Question: > Hi, I had Generate custom layouts in my screen, i want change color or image of horizontal Field manager when it focus and also perform Click event of selected horizontal Field manager. For
More reference see screen shot.
this is my code which i had try..
'''
HorizontalFieldManager hfmrow=new HorizontalFieldManager(USE_ALL_WIDTH|HorizontalFieldManager.FOCUSABLE | Field.FOCUSABLE)
{
public void onFocus(int direction)
{
isFocus = true;
super.onFocus(direction);
invalidate();
}
public void onUnfocus()
{
invalidate();
isFocus = false;
super.onUnfocus();
}
public void paint(Graphics g)
{
if(isFocus)
{
hfmrow.setBackground(BackgroundFactory.createSolidBackground(Color.RED));
invalidate();
super.paint(g);
}
else
{
hfmrow.setBackground(BackgroundFactory.createSolidBackground(Color.GREEN));
invalidate();
super.paint(g);
}
}
protected boolean navigationClick(int status, int time)
{
Dialog.alert("You are in hfm"+id);
return true;
}
};
hfmrow.setMargin(0, 10, 0, 10);
hfmrow.add(new NullField(Field.FOCUSABLE));
'''
Any help is appreciate..
Thanx in advance

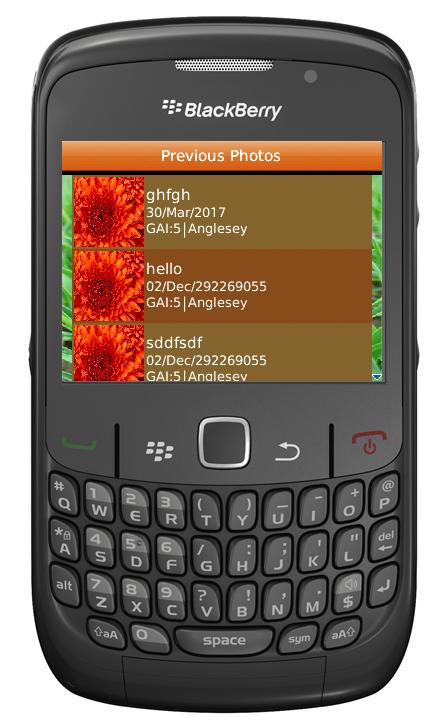
Answer: Here how can you do it this code is for changing color when you are selecting hfm
'''
import net.rim.device.api.system.Display;
import net.rim.device.api.ui.Color;
import net.rim.device.api.ui.Field;
import net.rim.device.api.ui.FieldChangeListener;
import net.rim.device.api.ui.Graphics;
import net.rim.device.api.ui.Manager;
import net.rim.device.api.ui.TouchEvent;
import net.rim.device.api.ui.Touchscreen;
import net.rim.device.api.ui.UiApplication;
import net.rim.device.api.ui.component.Dialog;
import net.rim.device.api.ui.component.LabelField;
import net.rim.device.api.ui.component.NullField;
import net.rim.device.api.ui.container.HorizontalFieldManager;
import net.rim.device.api.ui.container.MainScreen;
public class sample extends MainScreen implements FieldChangeListener{
HorizontalFieldManager logInDetailManager=null;
int background_color=0;
public sample() {
logInDetailManager = new HorizontalFieldManager(Manager.USE_ALL_WIDTH|Field.FOCUSABLE){
protected void sublayout(int maxWidth, int maxHeight) {
int height=40;
super.sublayout(Display.getWidth(), height);
setExtent(Display.getWidth(), height);
}
protected void paint(Graphics graphics) {
graphics.setBackgroundColor(background_color);
graphics.clear();
invalidate();
super.paint(graphics);
}
protected void onFocus(int direction) {
super.onFocus(direction);
background_color=Color.RED;
invalidate();
}
protected void onUnfocus() {
invalidate();
background_color=Color.GREEN;
}
protected boolean navigationClick(int status, int time) {
if(Touchscreen.isSupported()){
return false;
}else{
fieldChangeNotify(1);
return true;
}
}
protected boolean touchEvent(TouchEvent message)
{
if (TouchEvent.CLICK == message.getEvent())
{
FieldChangeListener listener = getChangeListener();
if (null != listener)
this.setFocus();
listener.fieldChanged(this, 1);
}
return super.touchEvent(message);
}
};
logInDetailManager.setChangeListener(this);
logInDetailManager.add(new LabelField("hello"));
logInDetailManager.add(new NullField(Field.FOCUSABLE));
add(logInDetailManager);
add(new LabelField("good",Field.FOCUSABLE));
}
public void fieldChanged(Field field, int context) {
if(field==logInDetailManager){
UiApplication.getUiApplication().invokeLater(new Runnable() {
public void run() {
Dialog.inform("Hi how are you?");
}
});
}
}
}
'''